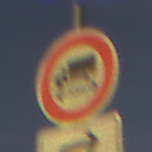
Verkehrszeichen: TatsaechlicheLaenge
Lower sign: RichtungsangabeDurchPfeile5
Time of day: SunriseSunset
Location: Outdoor (Nature)
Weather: PartlyCloudy
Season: Summer
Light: Natural